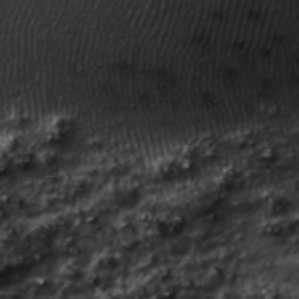
Label: frost